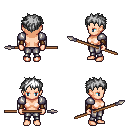
a pixel art fantasy rpg character, female body template, human, light skin, steel arm armor, metal pants, white bedhead hairstyle, cloth bracers, spear, four views (front, back, left, right), 2x2 character sprite sheet, small pixel art, hard edges, no anti-aliasing